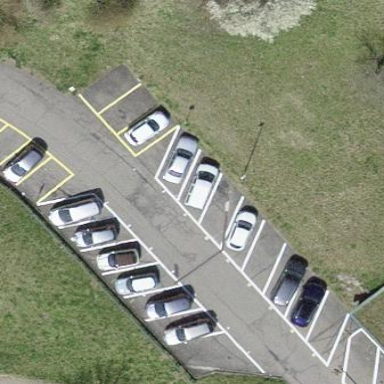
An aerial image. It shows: Parking area with surface.